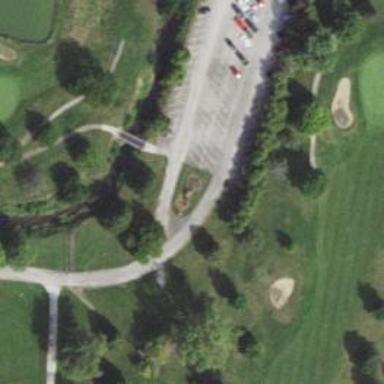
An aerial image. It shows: Path used for both walking and golf.